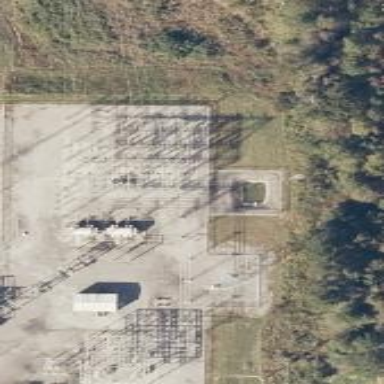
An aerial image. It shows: Outdoor power substation enclosed by fence. The substation operates at the transmission level.